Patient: sex F, age 19
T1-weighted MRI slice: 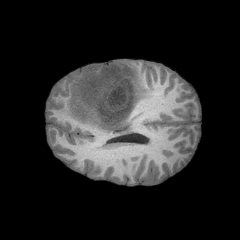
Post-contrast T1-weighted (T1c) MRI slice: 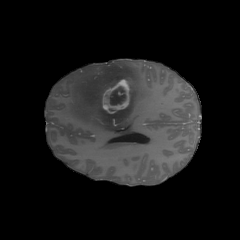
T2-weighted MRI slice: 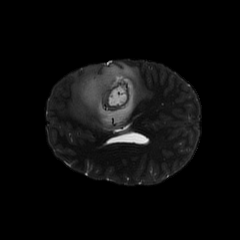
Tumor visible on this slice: yes
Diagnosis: Astrocytoma, IDH-mutant
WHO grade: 4